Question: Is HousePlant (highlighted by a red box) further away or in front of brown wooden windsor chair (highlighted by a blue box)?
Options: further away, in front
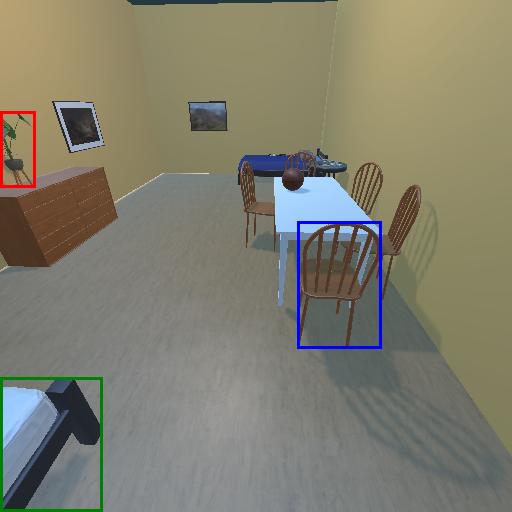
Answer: further away